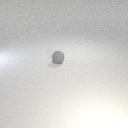
small gray rubber sphere